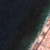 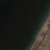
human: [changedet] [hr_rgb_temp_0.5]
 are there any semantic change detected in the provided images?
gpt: There is no change to mention.